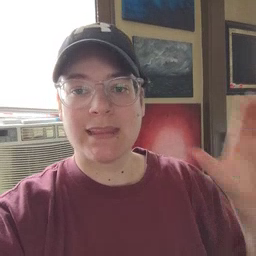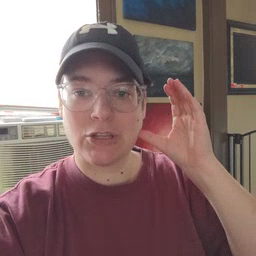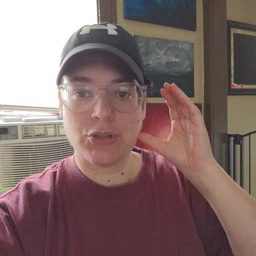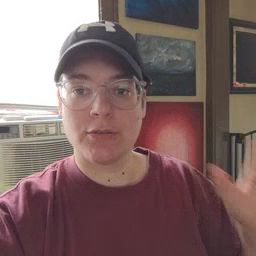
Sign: hear